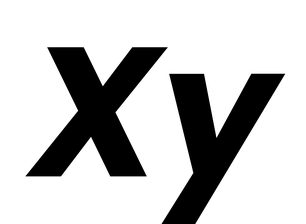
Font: Poppins-BoldItalic